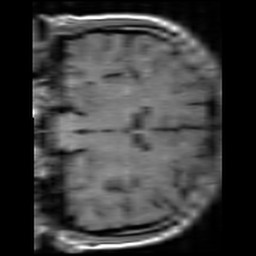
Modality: T1w
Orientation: coronal
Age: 19
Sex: female
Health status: healthy
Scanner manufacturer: siemens
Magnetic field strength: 3 T
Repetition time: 4.1 s
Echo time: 0.0085 s